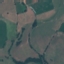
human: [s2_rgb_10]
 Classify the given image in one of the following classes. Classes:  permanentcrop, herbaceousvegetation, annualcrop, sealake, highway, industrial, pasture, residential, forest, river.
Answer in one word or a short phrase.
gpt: Pasture